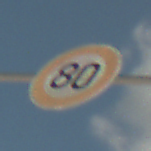
Verkehrszeichen: Geschwindigkeit80
Umgebung: Outdoor, Beach
Tageszeit: Midday
Wetter: PartlyCloudy
Licht: Natural
Jahreszeit: NotSpecified
Kontrast: HighContrast